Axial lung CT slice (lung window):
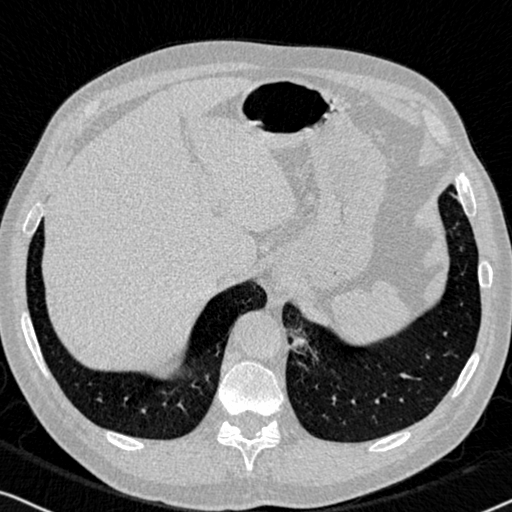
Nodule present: no